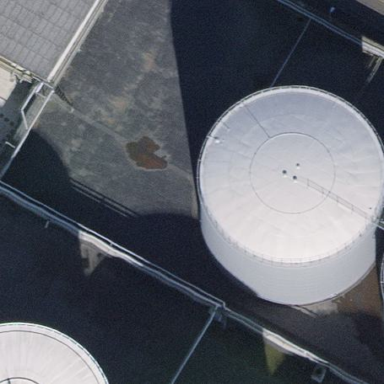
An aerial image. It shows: Building with storage tank.